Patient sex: M
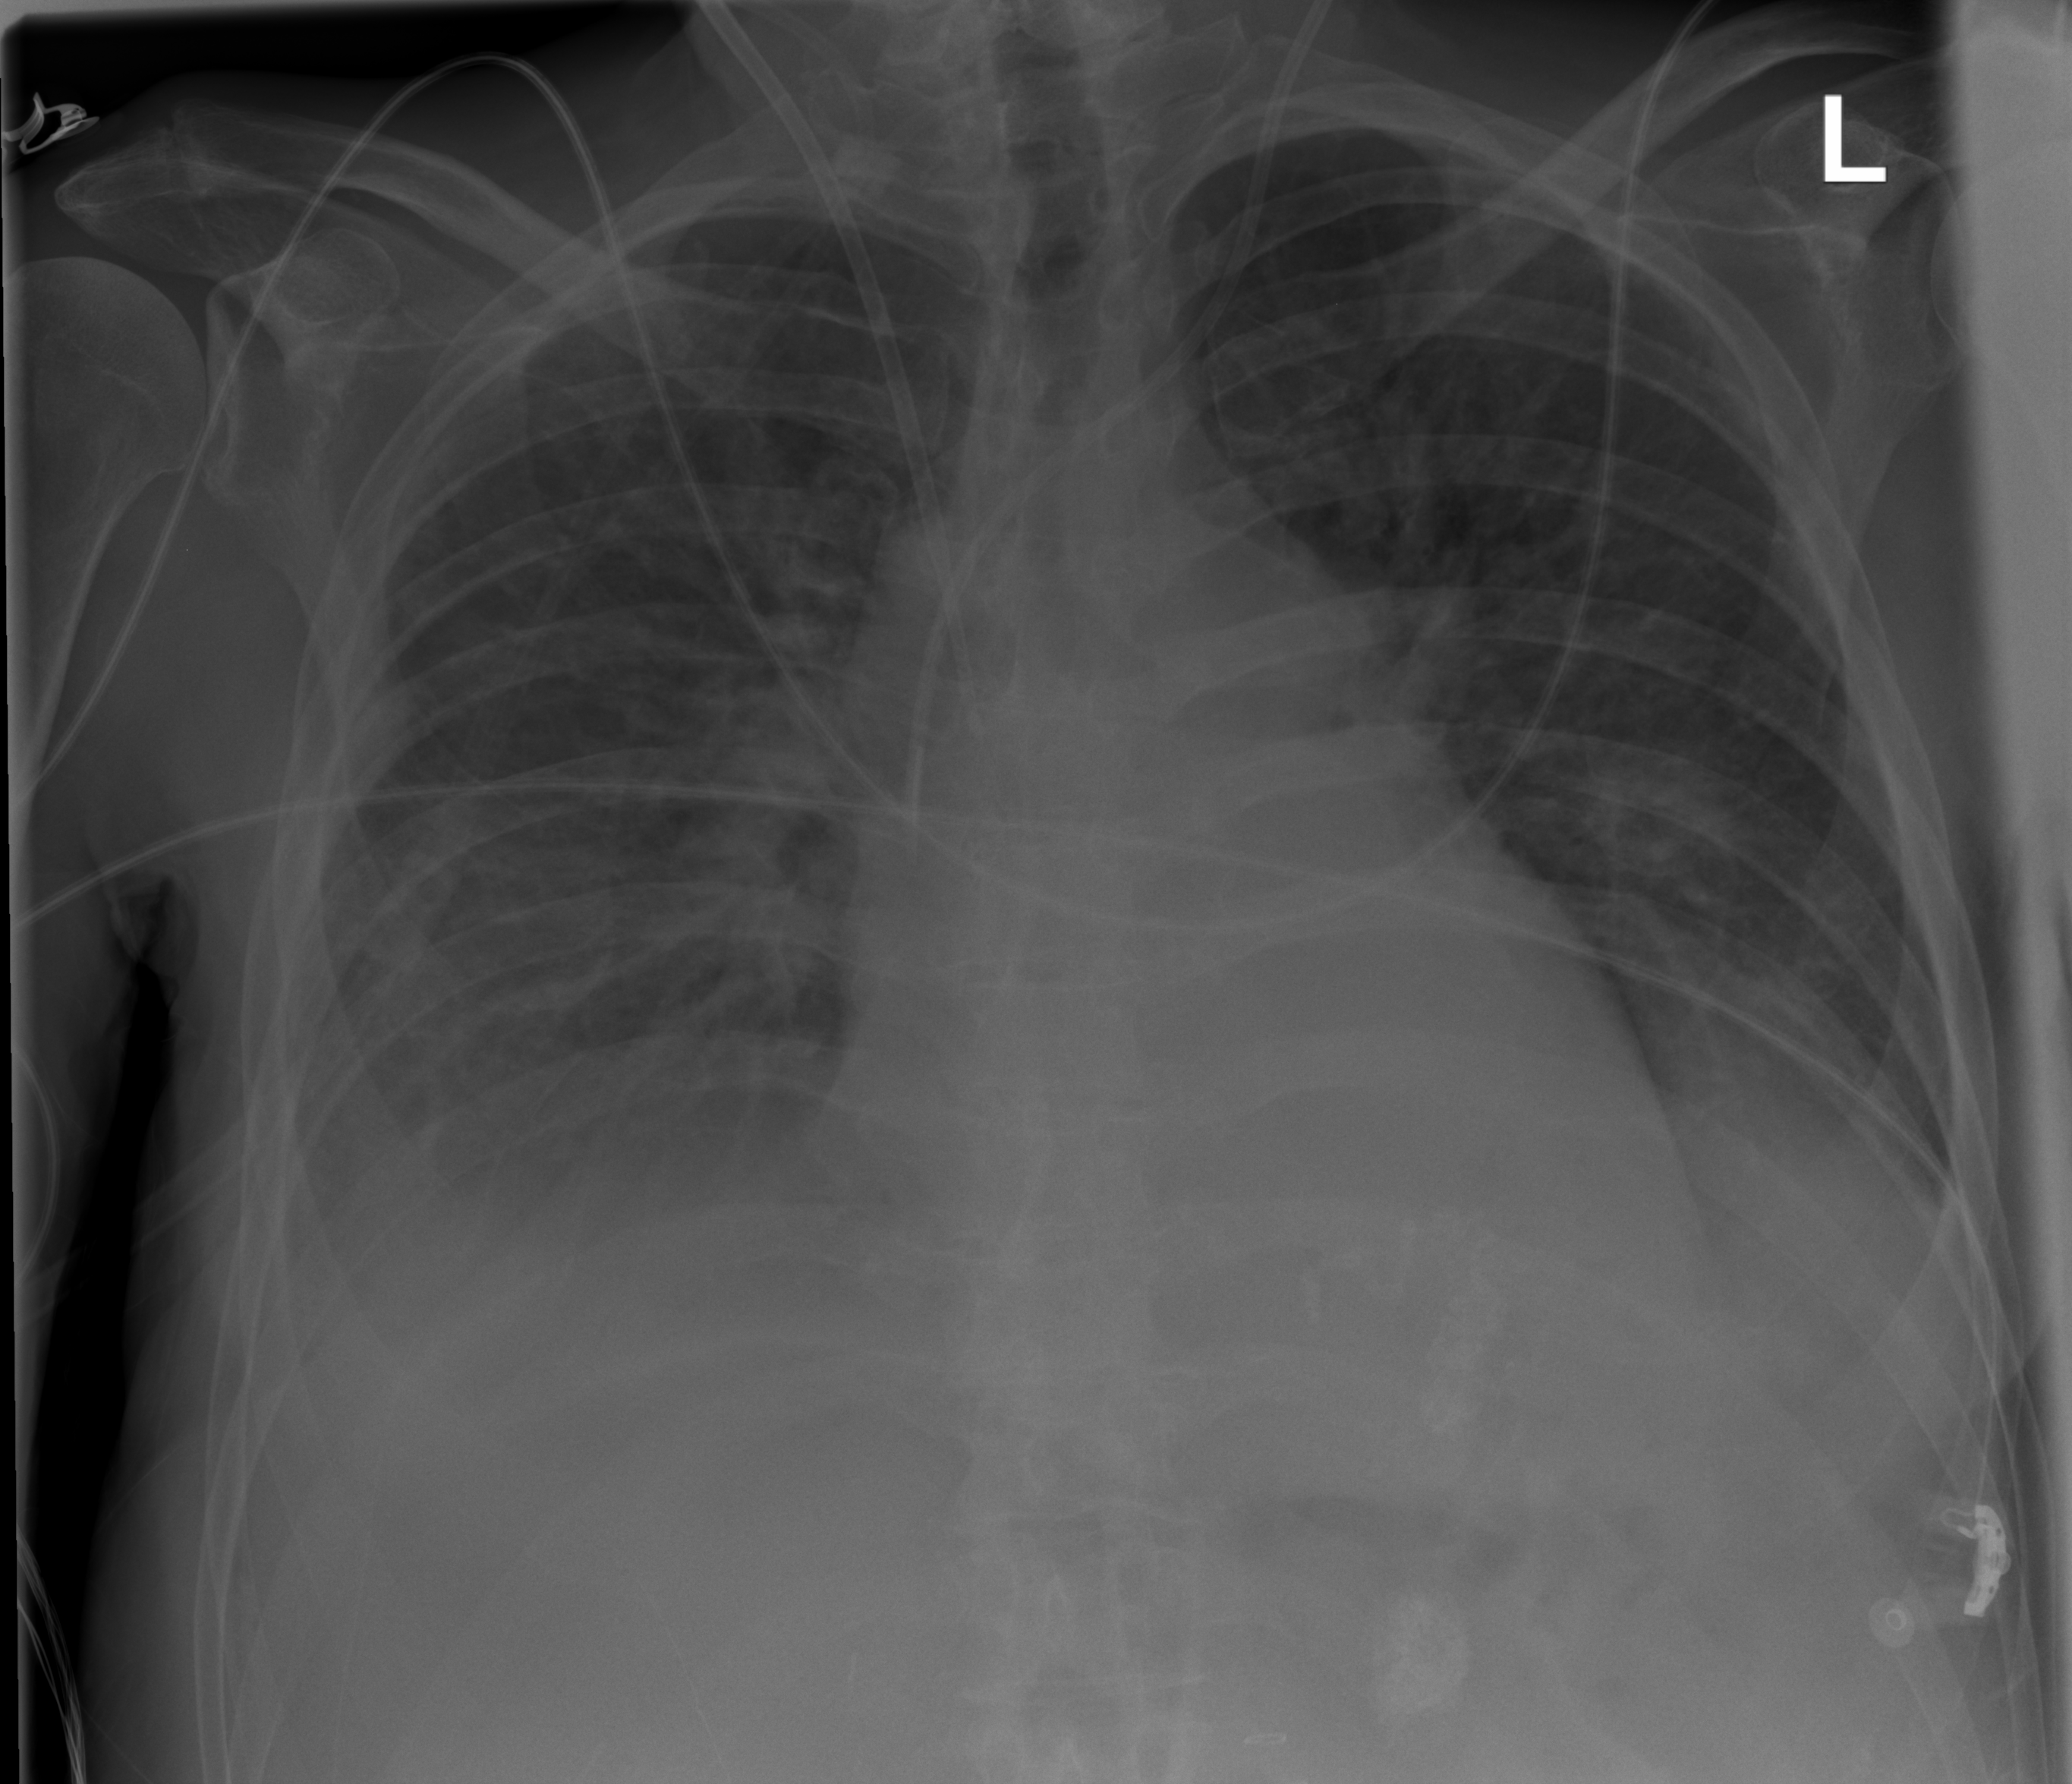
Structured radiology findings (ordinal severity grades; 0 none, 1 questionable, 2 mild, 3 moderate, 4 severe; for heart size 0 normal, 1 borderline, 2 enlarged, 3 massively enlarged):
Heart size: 2
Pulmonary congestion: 2
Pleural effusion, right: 3
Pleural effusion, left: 3
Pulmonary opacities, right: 0
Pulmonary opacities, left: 0
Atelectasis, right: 2
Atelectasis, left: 2